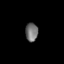
Tissue: lung
Cell type: Others
Senescence score: 0.1809
Nuclear area (px): 231
Mean DAPI intensity: 110.814